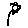
Label: flower